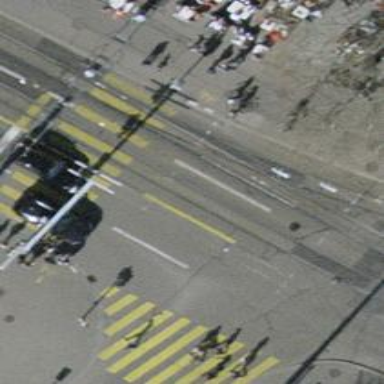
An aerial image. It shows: Service road with trolley wires for trolleybuses.